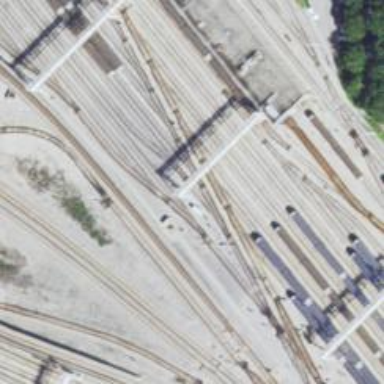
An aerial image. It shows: Electrified rail in service yard.